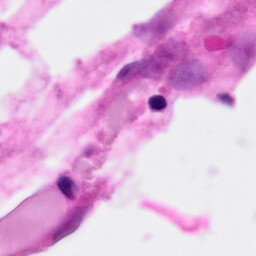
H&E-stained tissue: Pancreatic